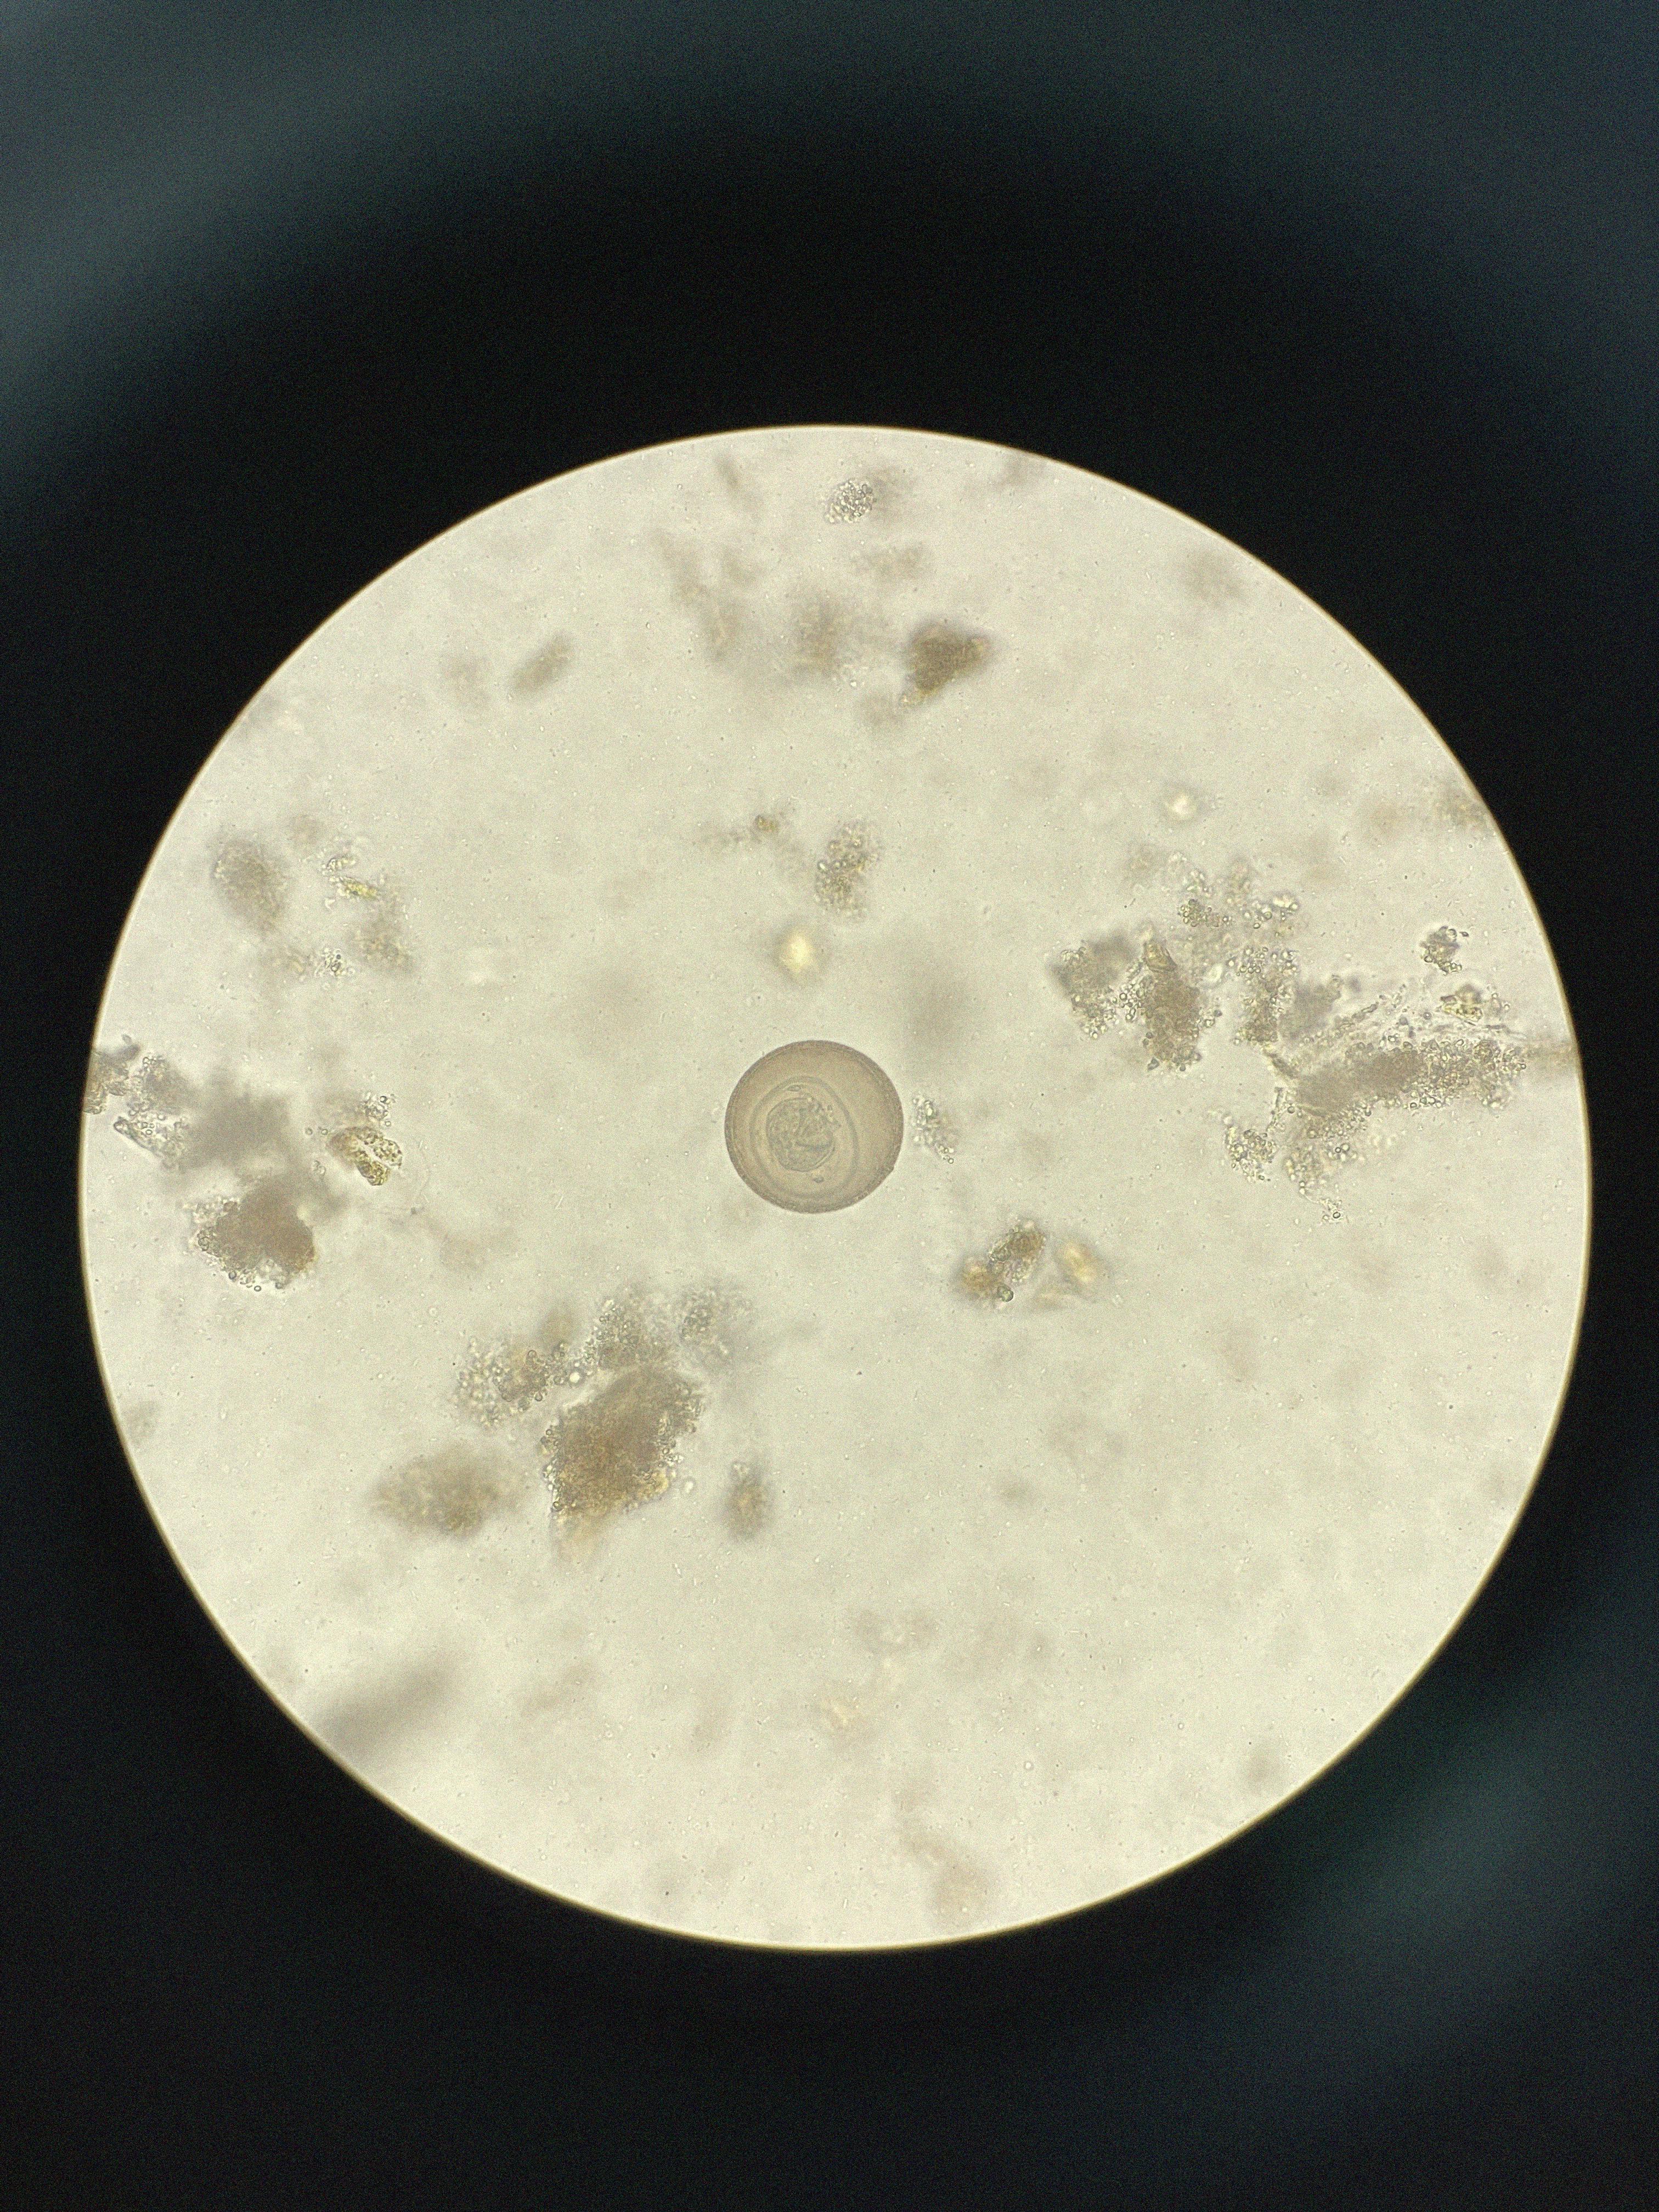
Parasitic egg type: Hymenolepis diminuta